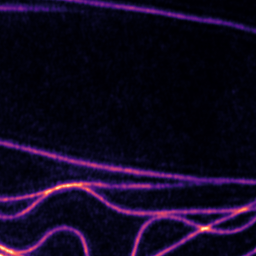
Label: Super-resolution Microtubules image